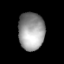
Tissue: lung
Cell type: Epithelial cells
Senescence score: 0.2257
Nuclear area (px): 959
Mean DAPI intensity: 154.684